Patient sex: M
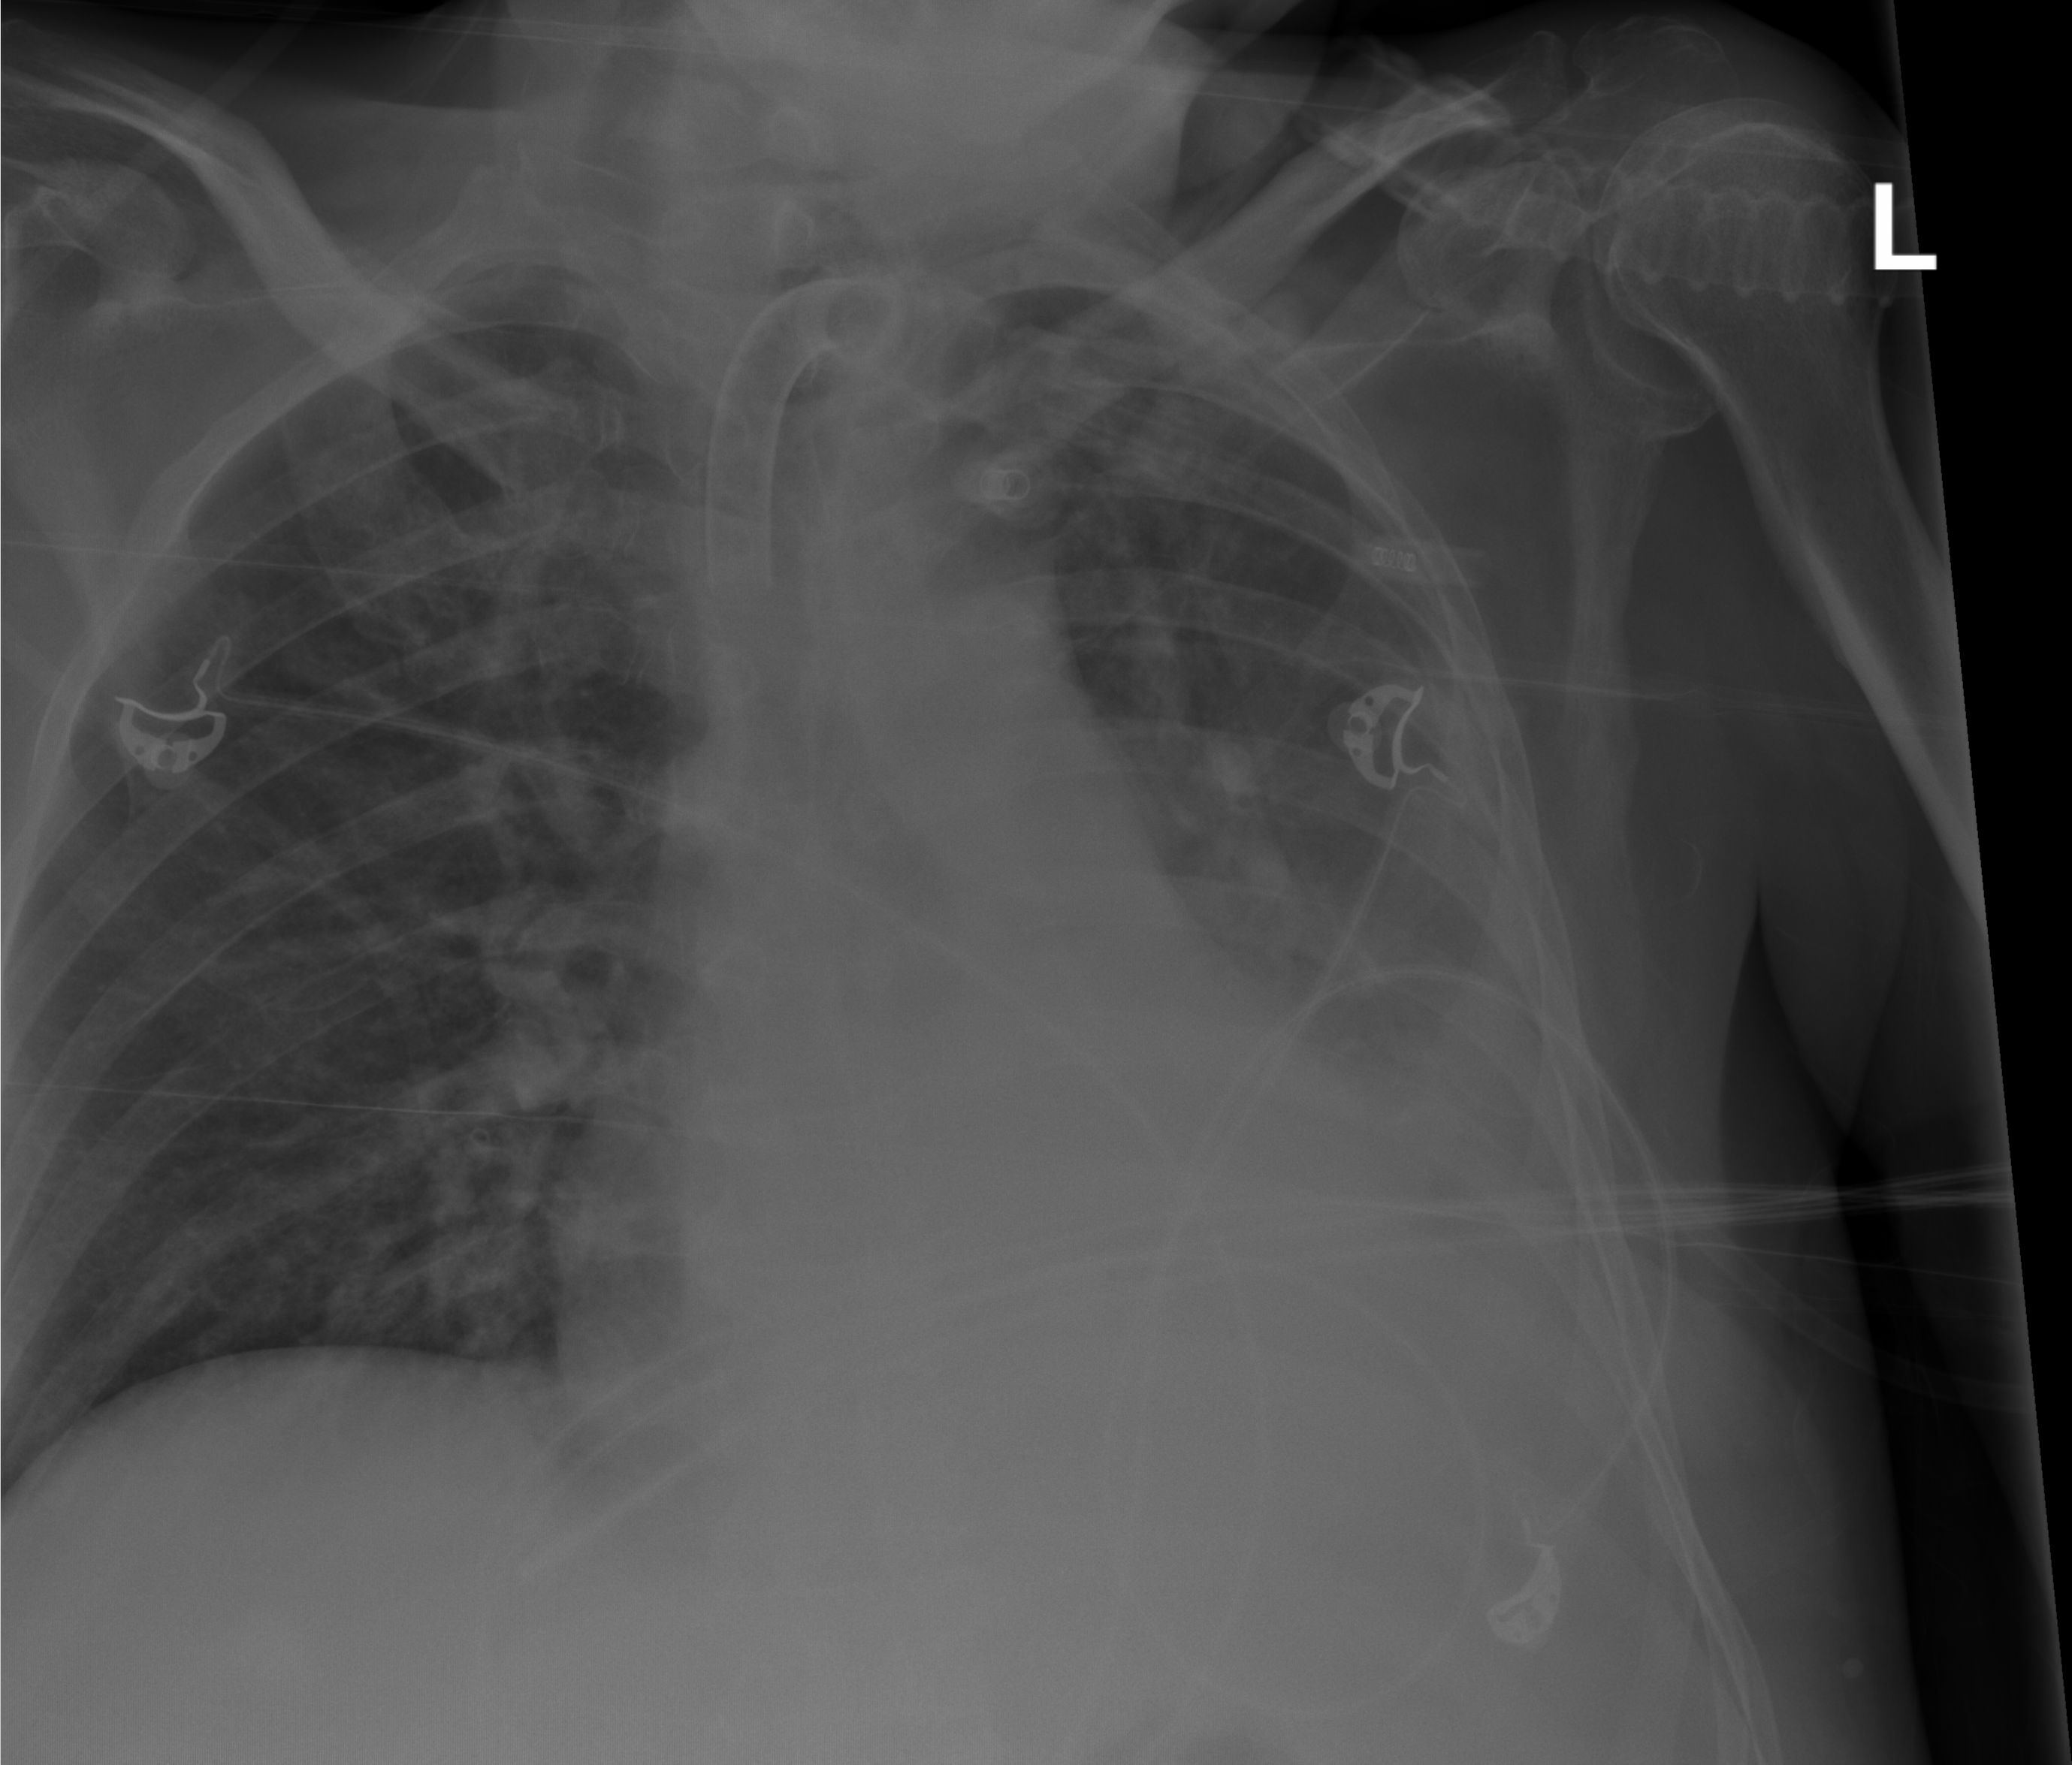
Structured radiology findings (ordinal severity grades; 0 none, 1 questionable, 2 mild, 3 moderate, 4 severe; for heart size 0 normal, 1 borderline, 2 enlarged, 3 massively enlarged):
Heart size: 2
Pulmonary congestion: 2
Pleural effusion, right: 0
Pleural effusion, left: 3
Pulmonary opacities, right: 0
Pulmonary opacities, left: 0
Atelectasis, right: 1
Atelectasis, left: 2